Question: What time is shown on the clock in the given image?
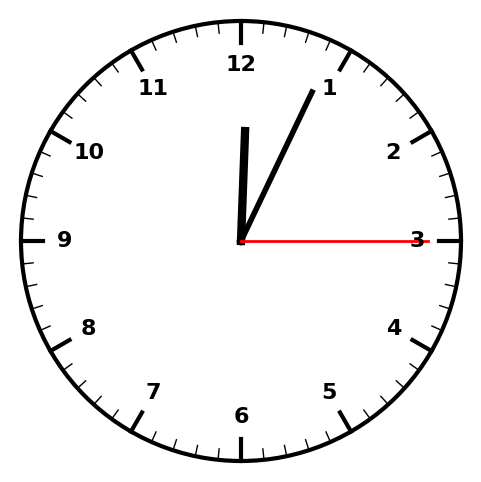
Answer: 12:04:15